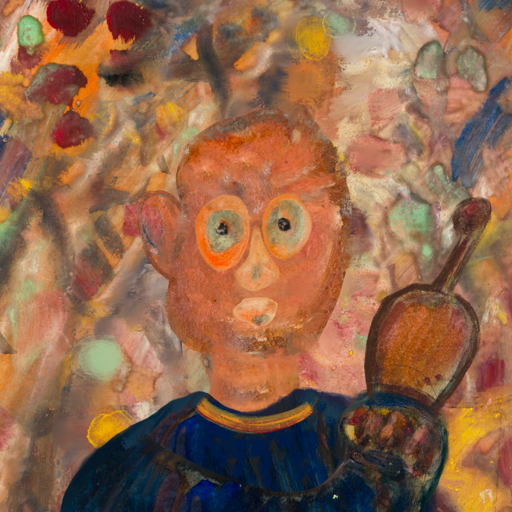
Background: Mother_And_Son_Mother, Head And Neck Front: Boggyland, Face Front: Childish, Bust: Pipe, Hair Front: Blank, Head Accessory: Blank, Second Necklace: Blank, Necklace: Mother_And_Son_Son, Baby: Blank